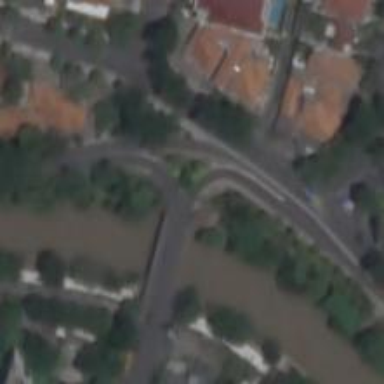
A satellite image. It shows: Tertiary road passing over bridge.